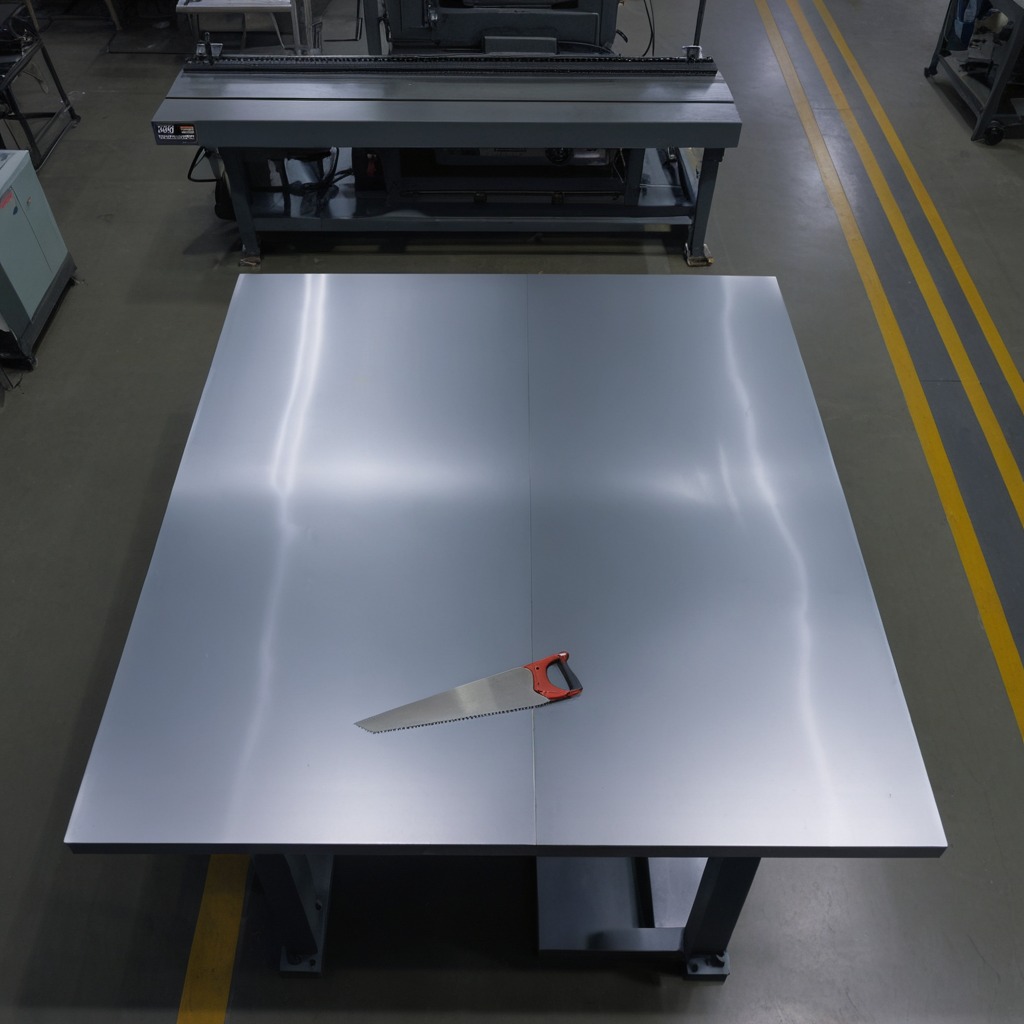
A metal saw lies on a clean empty table in a basement in the evening soft directional lighting on the tabletop realistic grain studio-quality clarity centered framing